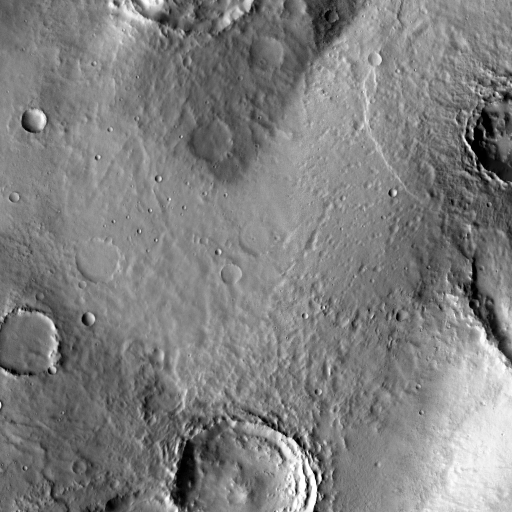
Crater classes present: Background, Other, Layered, Buried, Secondary